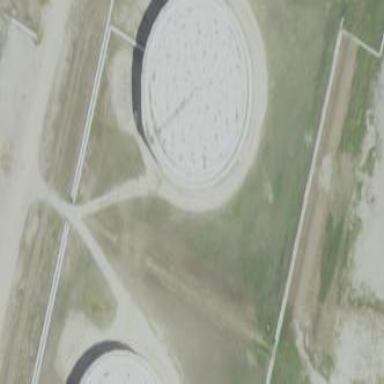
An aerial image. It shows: Storage tank building.